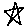
Label: star